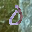
Label: 0